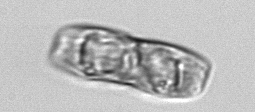
Label: pennate_morphotype1